Question: I'm trying to order my divs in such a way, but I cannot find a solution (mainly there is a problem with the yellow box):

HTML:
'''
<div class="container">
<header>
<div id="header-top"></div>
<div id="header-bottom" class="clearfix">
</header>
<div style="clear:both"></div>
<div id="content">
</div>
'''
CSS:
'''
header {padding: 0;margin:0; position: relative; z-index: 1;}
#header-top {
height: 22px;
background-color: #a68572;
margin:0;
padding: 0;
}
#header-top p {text-align: right;}
#header-bottom {
width: 100%;
background-color: red;
padding: 0;
margin: 0;
}
#logo {
position:relative;
height: 150px;
width: 150px;
background-color: yellow;
z-index: 30;
top:-80px;
left: 50px;
}
#content {position: relative;z-index: 1;}
'''
As you see I've been tryin to do something with positions and z-indexes but not to well ;)
And, by the way, how can I get rid of this white space between header-bottom and content? All of the paddings and margins are set to 0, so I don't know why they are not directly next to each other.
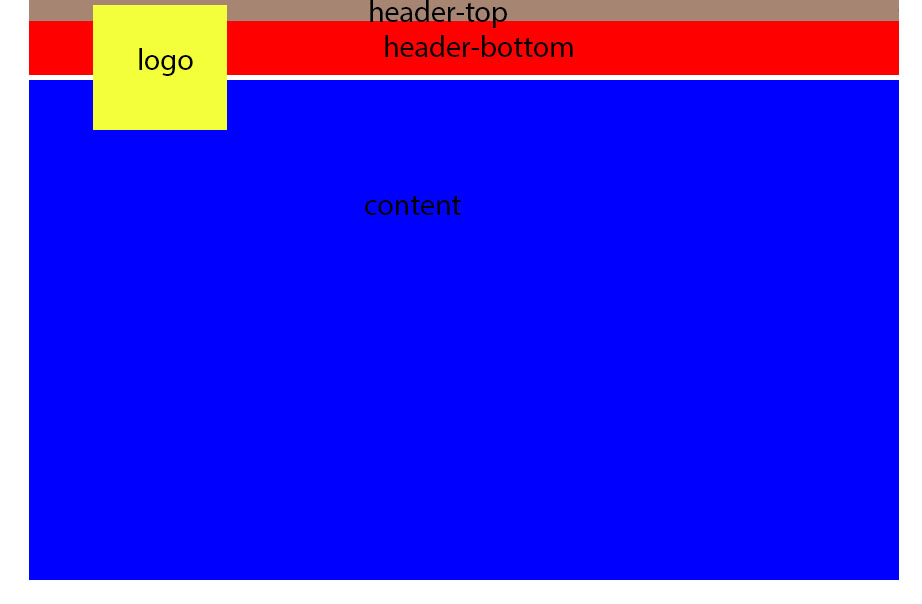
Answer: Just put .header-bottom in position:relative and .logo in position: absolute. Then use top and left to place it where you want. Example :
'''
header {
height: 120px;
}
.header-top {
height: 40px;
background-color: brown;
}
.header-bottom {
position: relative;
height: 80px;
background-color: red;
}
.logo {
position: absolute;
top: -13px;
left: 80px;
width: 110px;
height: 110px;
background-color: yellow;
}
section {
height: 800px;
background-color: blue;
}
footer {
}
'''
'''
<header>
<div class="header-top"></div>
<div class="header-bottom">
<div class="logo"></div>
</div>
</header>
<section></section>
'''